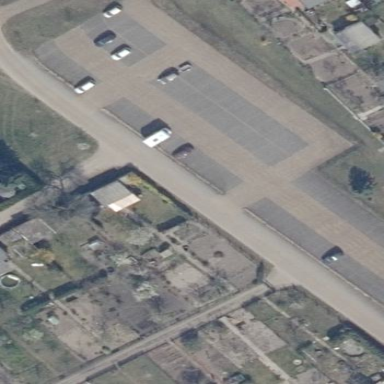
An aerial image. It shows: Parking area with paving stones surface.